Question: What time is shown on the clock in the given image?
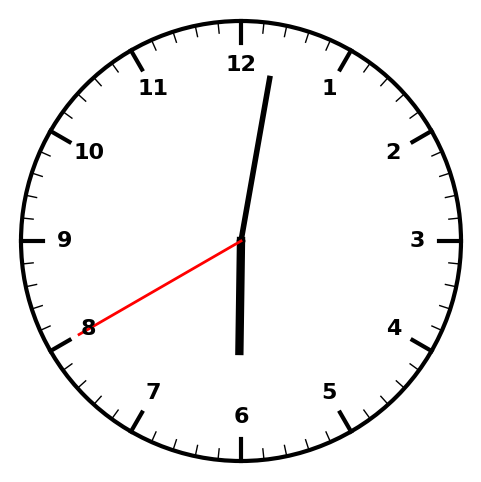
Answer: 06:01:40